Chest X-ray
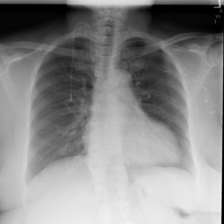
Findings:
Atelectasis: negative
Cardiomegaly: negative
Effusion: negative
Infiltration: negative
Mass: negative
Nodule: negative
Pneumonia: negative
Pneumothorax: negative
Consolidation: negative
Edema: negative
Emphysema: negative
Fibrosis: negative
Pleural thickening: negative
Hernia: negative